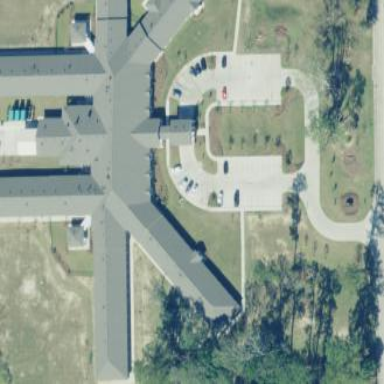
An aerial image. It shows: Nursing home building.